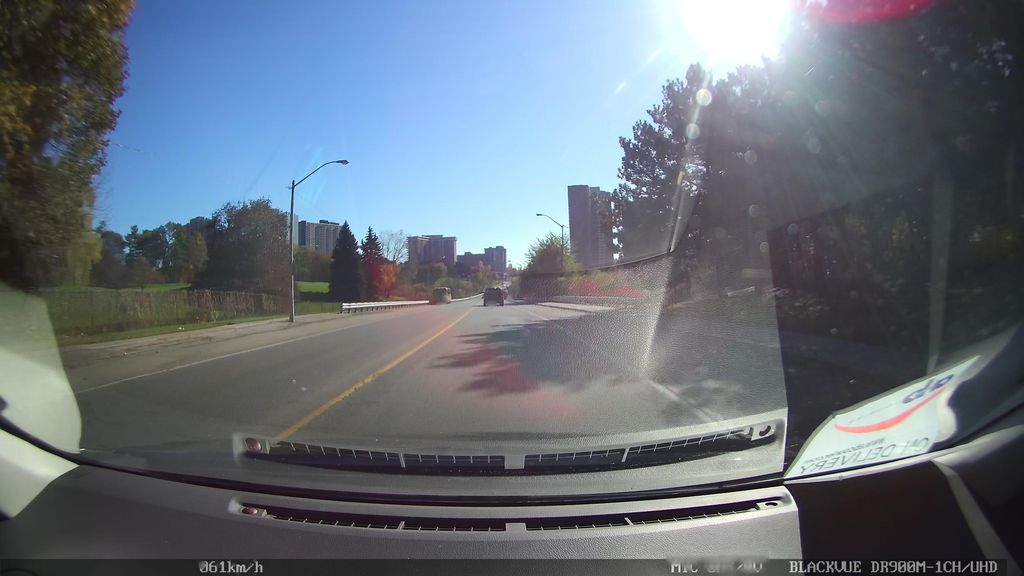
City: toronto